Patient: sex F, age 56
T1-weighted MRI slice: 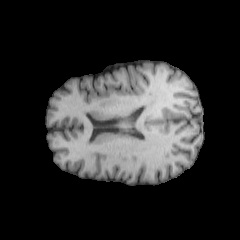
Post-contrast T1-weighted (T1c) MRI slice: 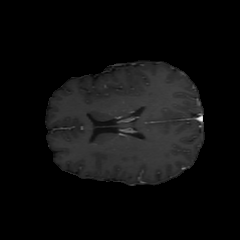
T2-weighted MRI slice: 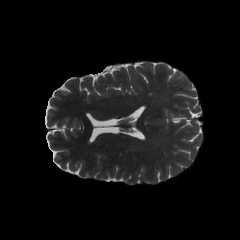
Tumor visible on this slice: no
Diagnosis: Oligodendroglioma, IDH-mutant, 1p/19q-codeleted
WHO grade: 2